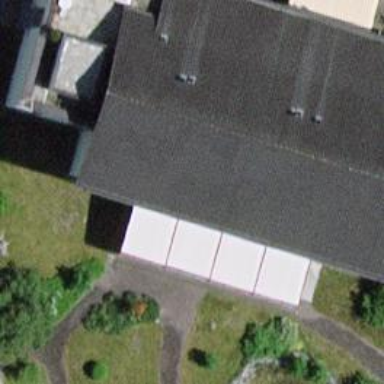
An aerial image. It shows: Cafe.